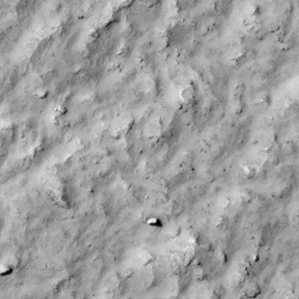
Label: non_frost